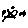
Label: star